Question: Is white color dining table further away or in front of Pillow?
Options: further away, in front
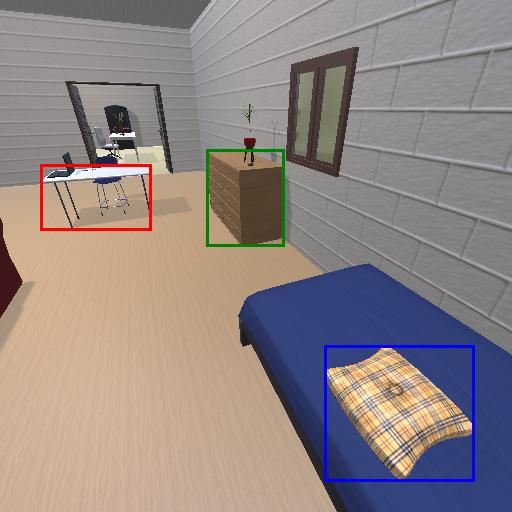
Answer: further away